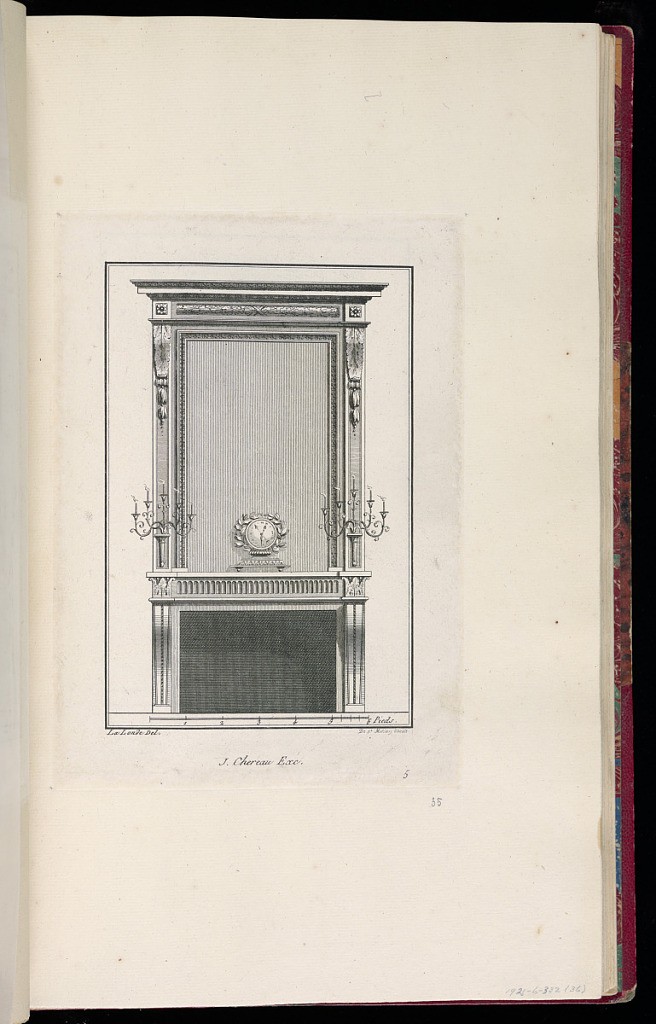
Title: Design for Fireplace Mantel Decoration
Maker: Richard de Lalonde, French, active 1780–96
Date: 1780-1789
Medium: Etching on off-white laid paper
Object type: Print
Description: Design for a fireplace with a mantel with a clock and two sconces. The fireplace is decorated with ornament motifs including bead course, fluting, acanthus leaf, bound leaf, egg and dart, and lamb tongue. The plate is signed and numbered.